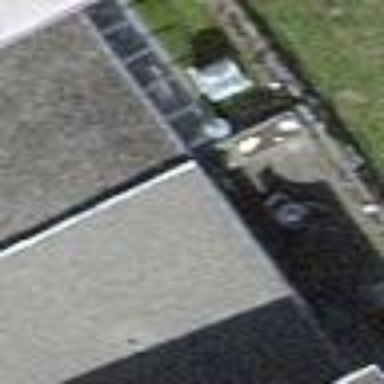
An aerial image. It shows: Garage building.